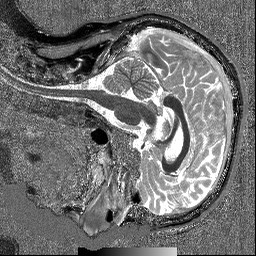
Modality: T1map
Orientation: sagittal
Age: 20
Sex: male
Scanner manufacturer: siemens
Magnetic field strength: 3 T
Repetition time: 5 s
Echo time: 0.00298 s